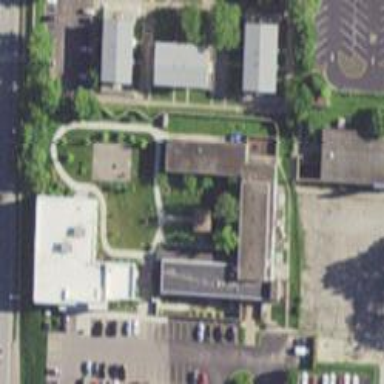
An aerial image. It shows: Healthcare clinic.